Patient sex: F
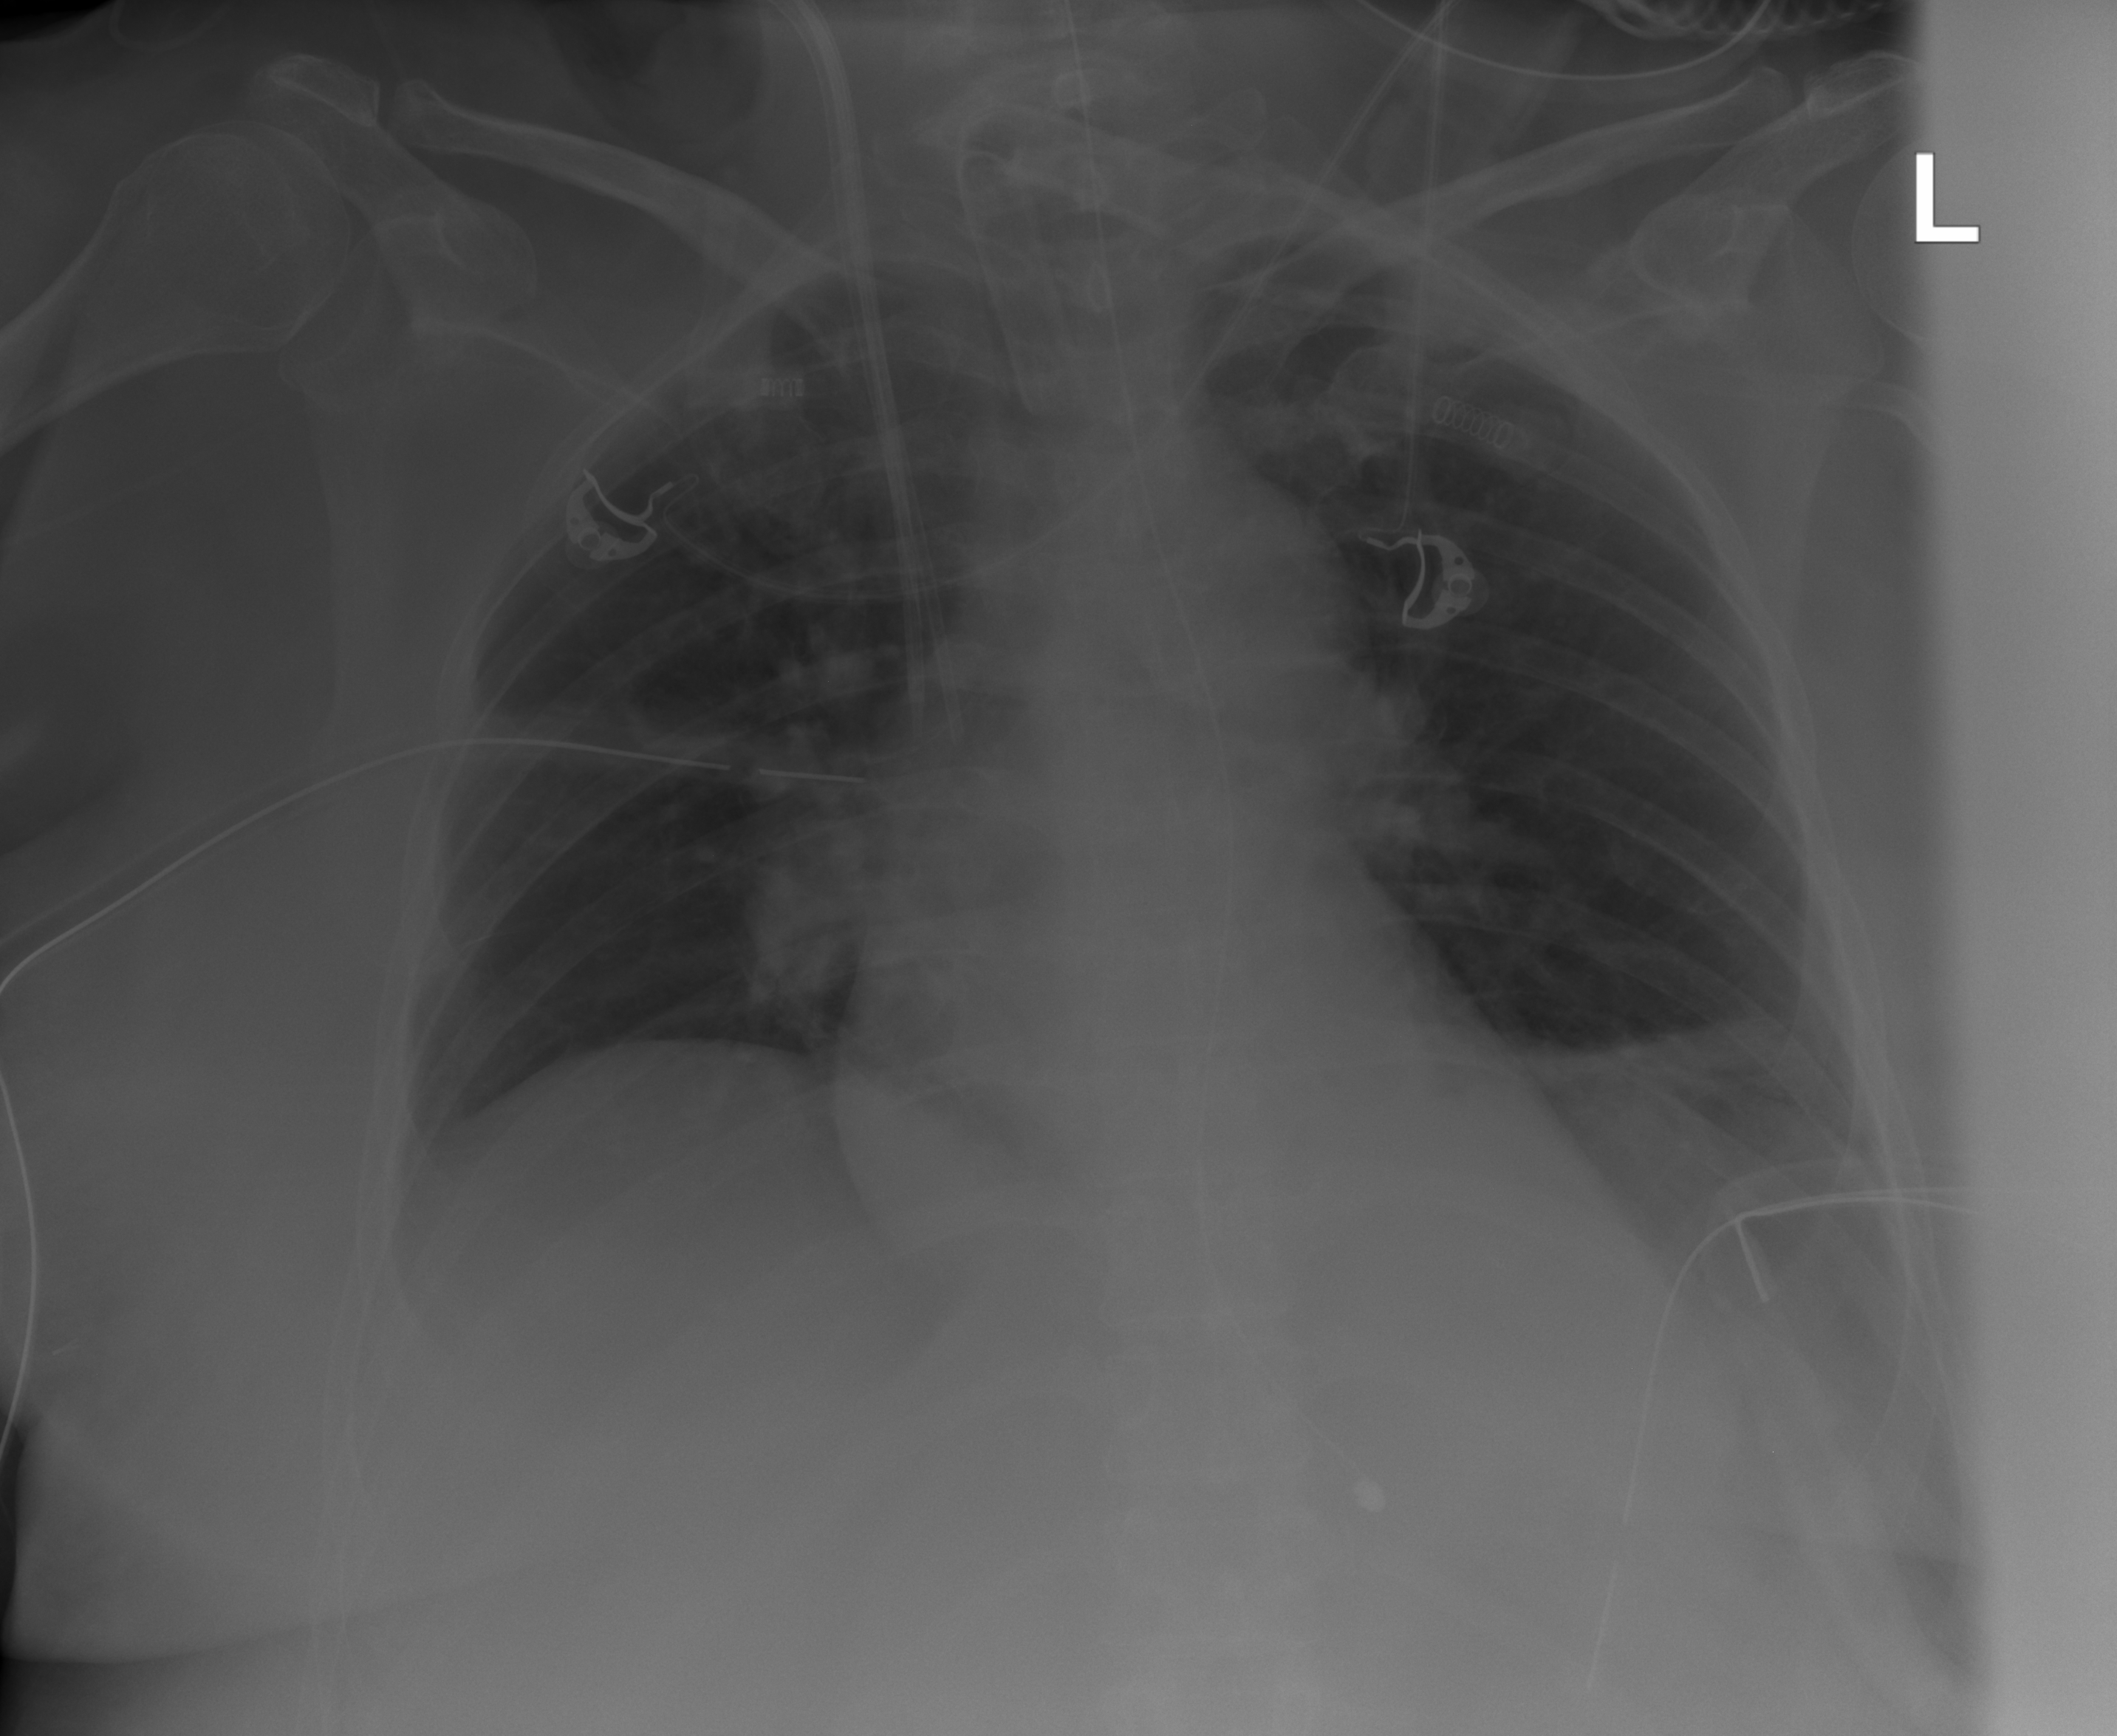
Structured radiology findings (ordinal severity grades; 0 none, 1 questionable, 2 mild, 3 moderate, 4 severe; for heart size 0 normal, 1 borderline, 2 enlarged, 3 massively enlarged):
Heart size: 2
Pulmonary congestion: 0
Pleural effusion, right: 0
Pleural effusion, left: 0
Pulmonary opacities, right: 0
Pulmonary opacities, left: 0
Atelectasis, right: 2
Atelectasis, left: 2